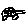
Label: car